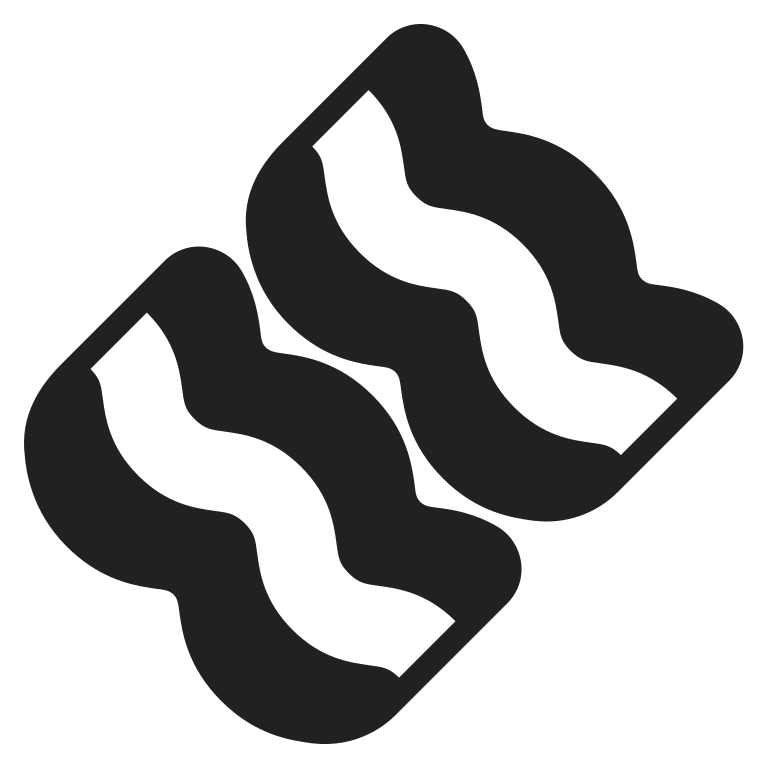
bacon high contrast